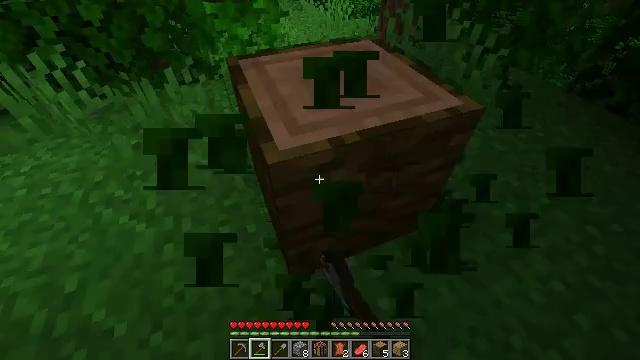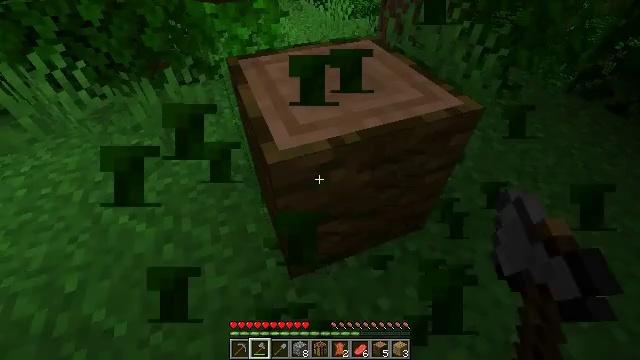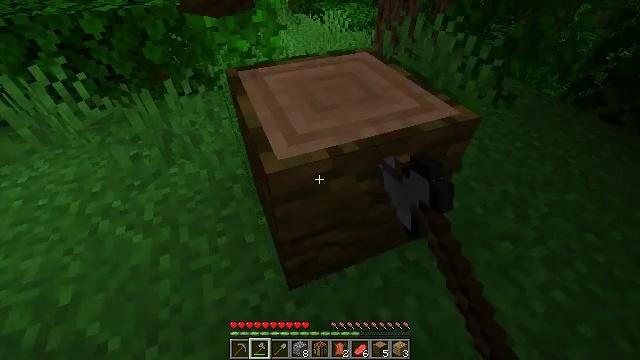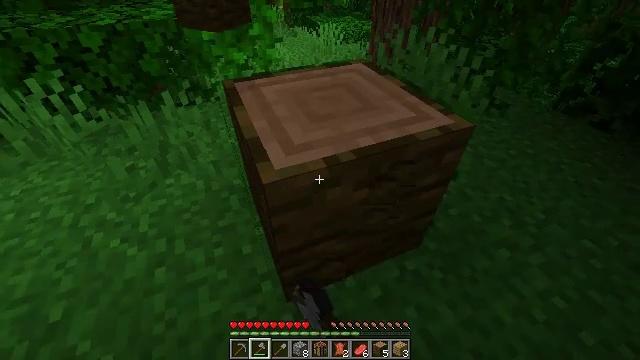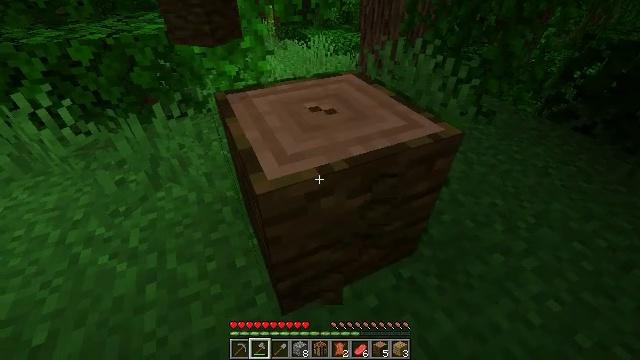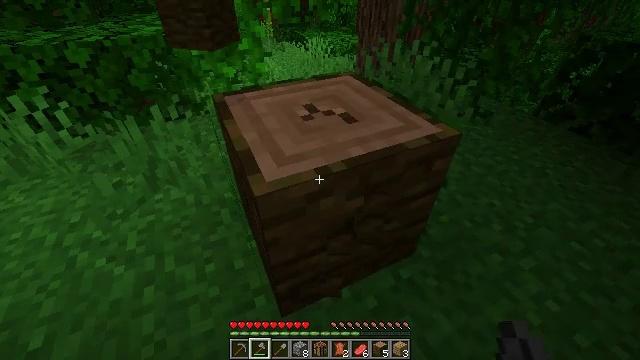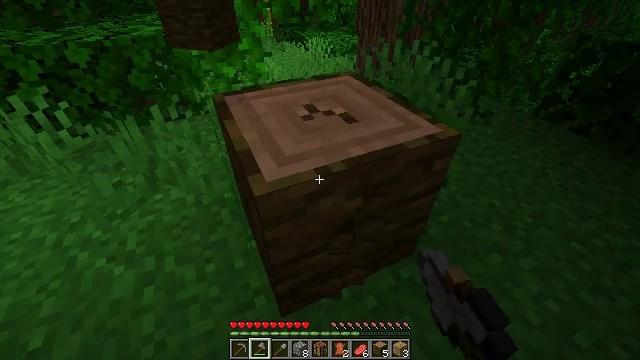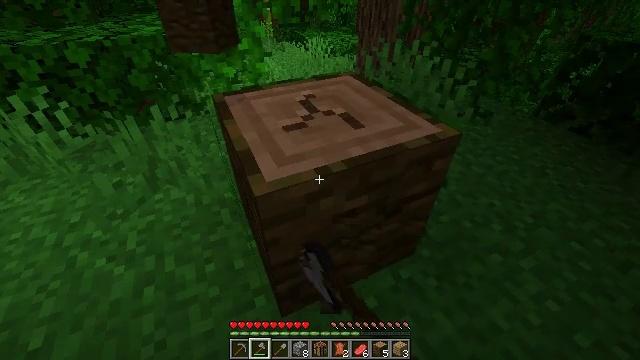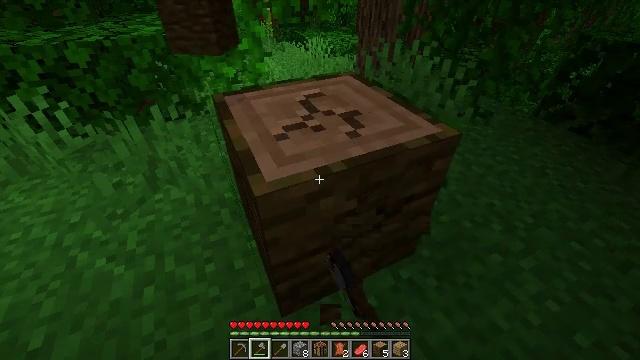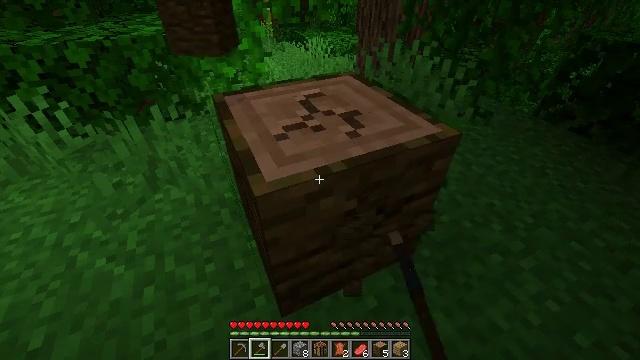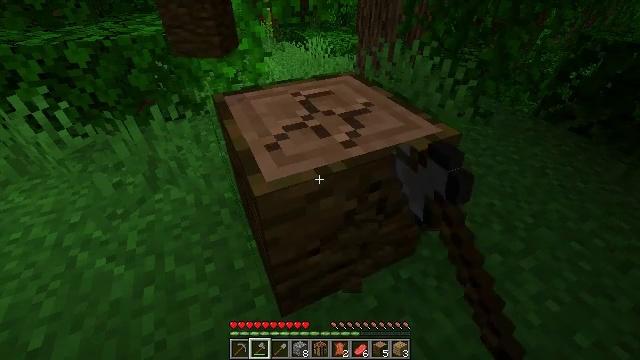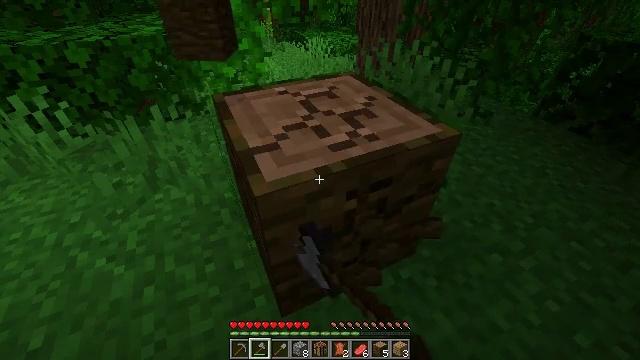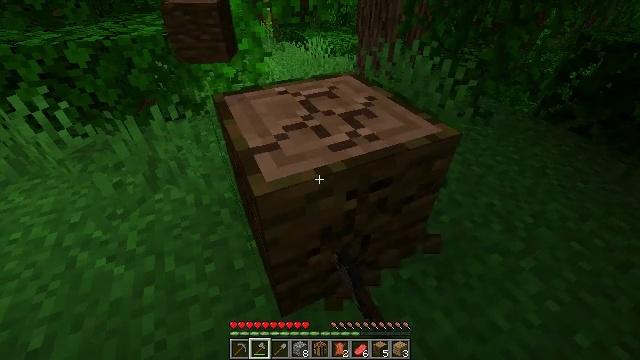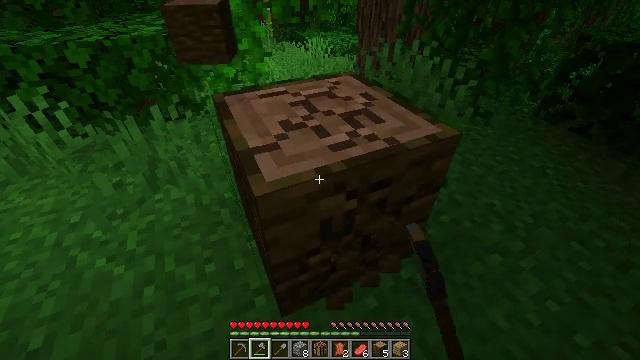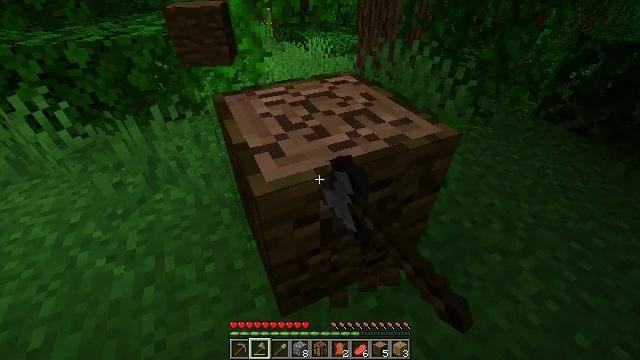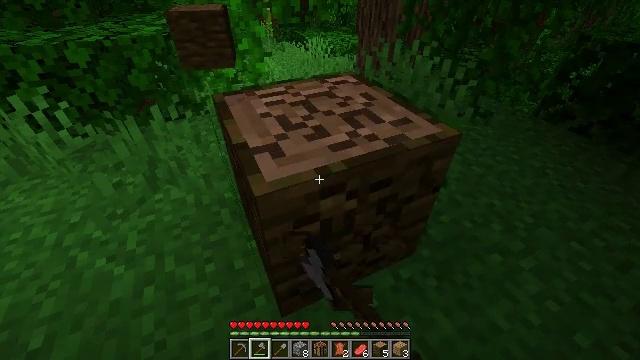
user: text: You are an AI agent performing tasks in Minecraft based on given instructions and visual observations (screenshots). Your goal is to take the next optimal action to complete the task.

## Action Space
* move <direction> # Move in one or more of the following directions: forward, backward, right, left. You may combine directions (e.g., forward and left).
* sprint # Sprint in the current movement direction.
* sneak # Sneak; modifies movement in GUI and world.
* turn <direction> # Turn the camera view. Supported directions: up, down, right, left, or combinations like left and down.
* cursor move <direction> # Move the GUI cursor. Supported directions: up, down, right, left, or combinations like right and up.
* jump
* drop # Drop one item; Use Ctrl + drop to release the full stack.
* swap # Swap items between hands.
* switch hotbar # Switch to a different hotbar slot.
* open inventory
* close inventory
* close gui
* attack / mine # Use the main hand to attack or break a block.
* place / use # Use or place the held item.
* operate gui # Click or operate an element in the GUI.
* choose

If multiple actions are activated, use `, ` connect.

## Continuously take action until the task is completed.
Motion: motion action
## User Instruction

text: Mine the jungle log in the rainforest biome.
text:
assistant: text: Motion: attack / mine
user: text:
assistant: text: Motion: turn up, attack / mine
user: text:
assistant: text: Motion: turn up, attack / mine
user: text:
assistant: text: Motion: turn right and up, attack / mine
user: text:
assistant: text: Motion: attack / mine
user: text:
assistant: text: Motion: attack / mine
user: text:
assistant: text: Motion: attack / mine
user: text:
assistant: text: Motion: attack / mine
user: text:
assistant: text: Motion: attack / mine
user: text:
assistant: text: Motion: attack / mine
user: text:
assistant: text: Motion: attack / mine
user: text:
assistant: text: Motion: attack / mine
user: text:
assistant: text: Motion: attack / mine
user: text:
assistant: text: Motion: attack / mine
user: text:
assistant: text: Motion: attack / mine
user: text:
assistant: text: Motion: attack / mine
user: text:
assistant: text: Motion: attack / mine
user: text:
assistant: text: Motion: attack / mine
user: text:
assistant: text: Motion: attack / mine
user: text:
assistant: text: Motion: attack / mine
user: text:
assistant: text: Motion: attack / mine
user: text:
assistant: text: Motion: attack / mine
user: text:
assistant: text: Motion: attack / mine
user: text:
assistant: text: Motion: attack / mine
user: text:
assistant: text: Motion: attack / mine
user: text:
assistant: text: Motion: attack / mine
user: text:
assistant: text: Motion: attack / mine
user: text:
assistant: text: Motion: attack / mine
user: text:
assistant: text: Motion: move forward, attack / mine
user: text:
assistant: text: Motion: move forward, attack / mine